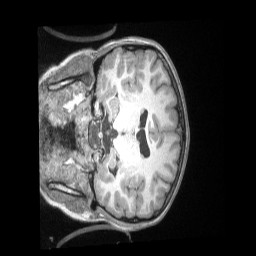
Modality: T1w
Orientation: coronal
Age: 11
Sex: male
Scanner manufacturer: siemens
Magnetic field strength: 3 T
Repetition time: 2.53 s
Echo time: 0.00174 s